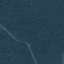
Land use / land cover class: Forest